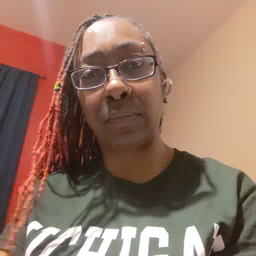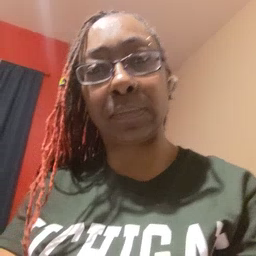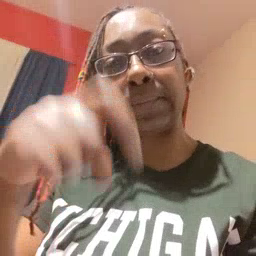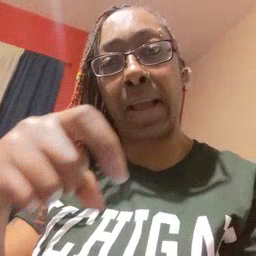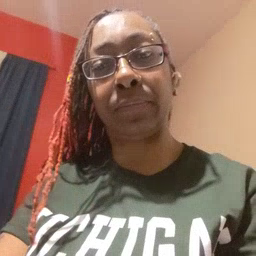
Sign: time